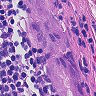
Metastatic tissue present: yes